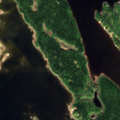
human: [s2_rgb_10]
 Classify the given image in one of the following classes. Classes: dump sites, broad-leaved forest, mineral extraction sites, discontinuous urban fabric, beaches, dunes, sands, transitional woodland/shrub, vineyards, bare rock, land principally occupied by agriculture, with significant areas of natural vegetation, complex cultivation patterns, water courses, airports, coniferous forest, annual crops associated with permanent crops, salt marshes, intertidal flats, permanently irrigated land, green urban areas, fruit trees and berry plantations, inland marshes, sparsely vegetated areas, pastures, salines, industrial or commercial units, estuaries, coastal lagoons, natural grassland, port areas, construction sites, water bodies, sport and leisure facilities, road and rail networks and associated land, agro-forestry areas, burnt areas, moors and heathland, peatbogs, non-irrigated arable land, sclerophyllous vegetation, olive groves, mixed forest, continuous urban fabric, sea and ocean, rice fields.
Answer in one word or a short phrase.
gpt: coniferous forest, mixed forest, sea and ocean